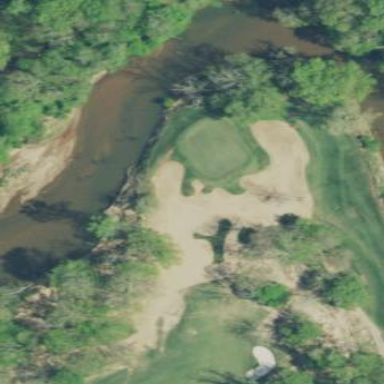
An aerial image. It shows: Sand bunker on golf course.